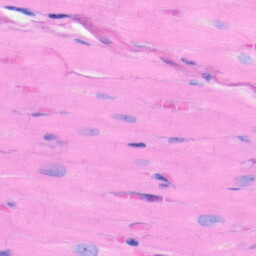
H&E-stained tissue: Heart